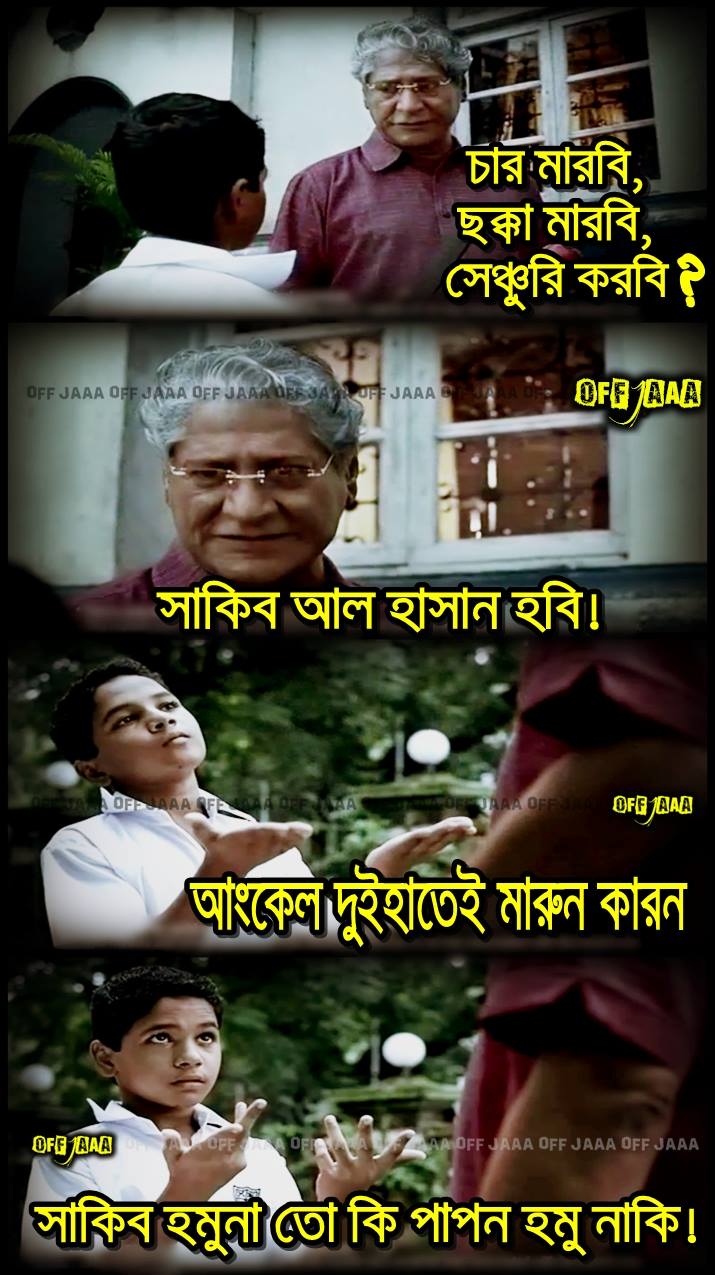
Caption: চার মারবি, ছক্কা মারবি, সেঞ্চুরি করবি? সাকিব আল হাসান হবি! আংকেল দুইহাতেই মারুন কারন সাকিব হমুনা তো কি পাপন হমু নাকি!
Label: hate